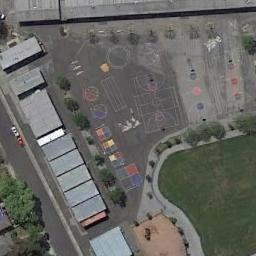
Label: basketball_court